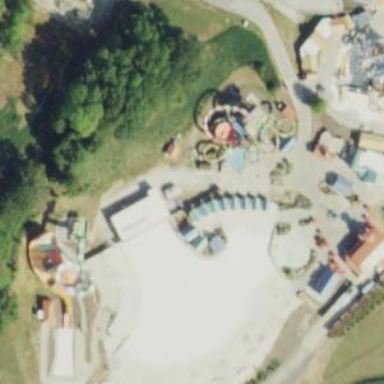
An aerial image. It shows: Water park.